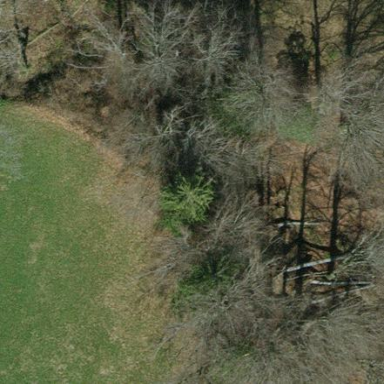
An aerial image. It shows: Forest with mixed types of leaves.